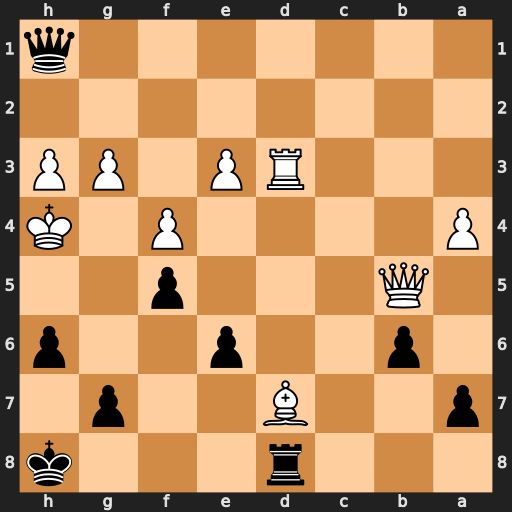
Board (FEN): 3r3k/p2B2p1/1p2p2p/1Q3p2/P4P1K/3RP1PP/8/7q
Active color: b
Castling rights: -
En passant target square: -
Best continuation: Rg8 Qe5 Kh7 Qxf5+ exf5